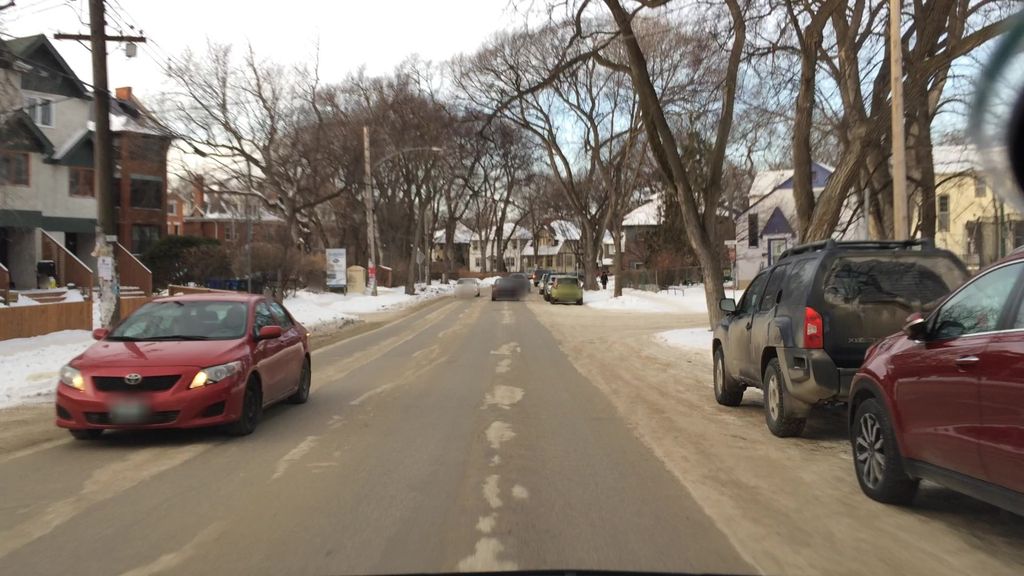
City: winnipeg